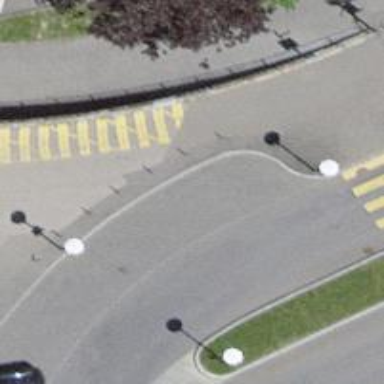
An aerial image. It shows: Bollard.